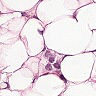
Metastatic tissue present: yes